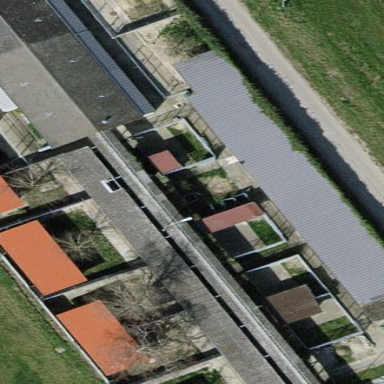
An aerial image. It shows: Animal shelter building.